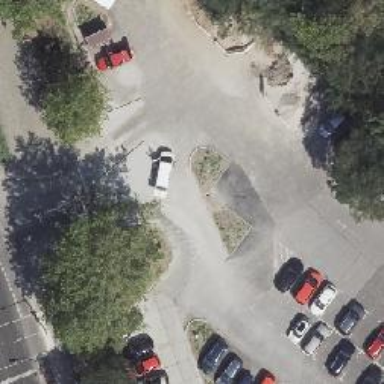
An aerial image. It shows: Asphalt road designated for service vehicles.